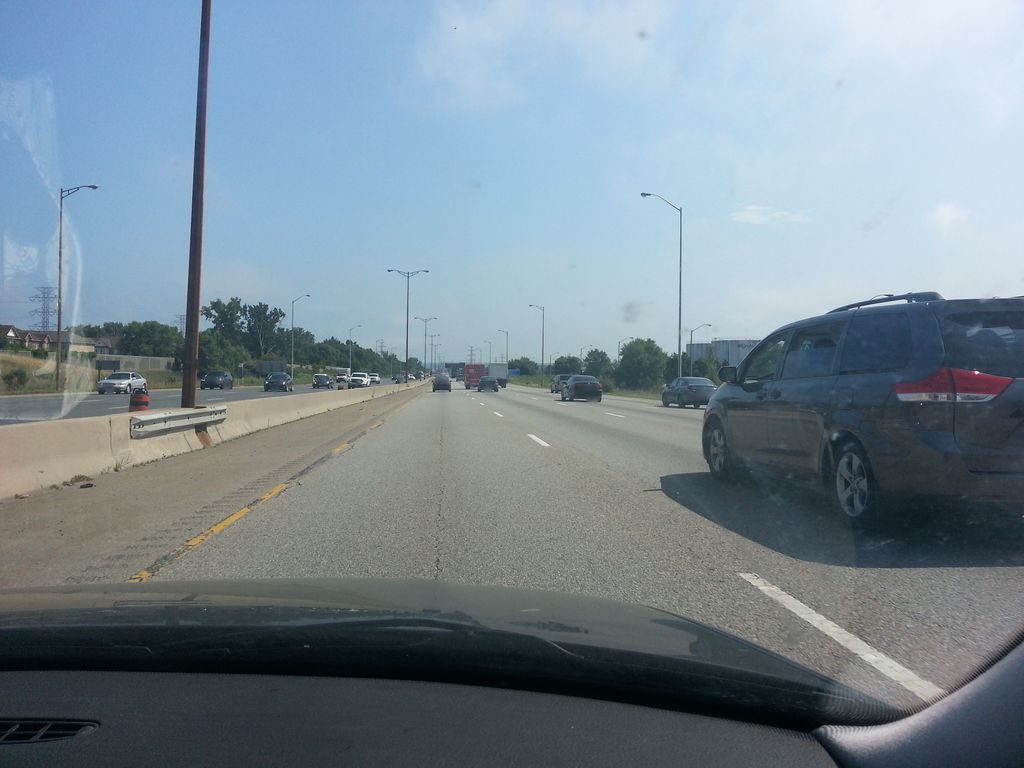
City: hamilton